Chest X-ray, AP view. Patient: 55 years old, sex F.
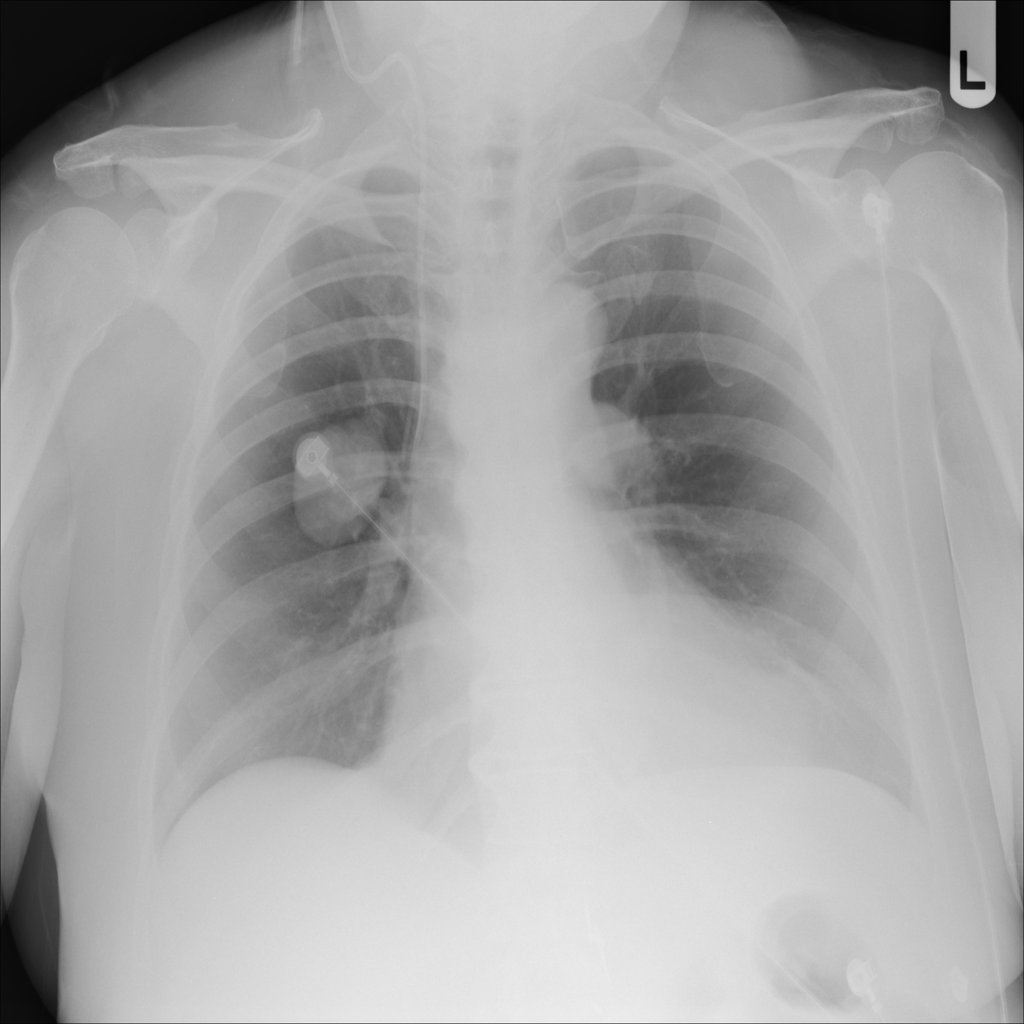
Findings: No Finding